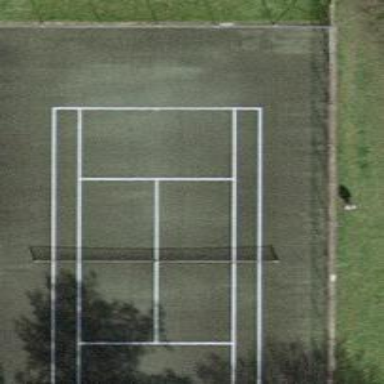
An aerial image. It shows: Tennis court in leisure pitch.